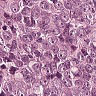
Metastatic tissue present: yes